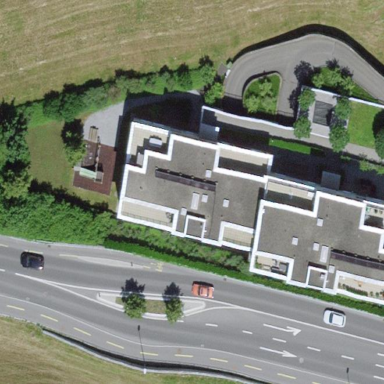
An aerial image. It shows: Image showing building with apartments.